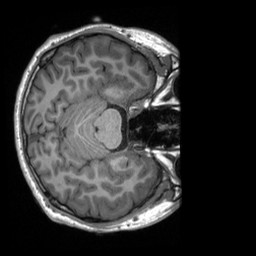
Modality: T1w
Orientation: axial
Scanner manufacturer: siemens
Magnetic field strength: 3 T
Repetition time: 2.3 s
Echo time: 0.00232 s